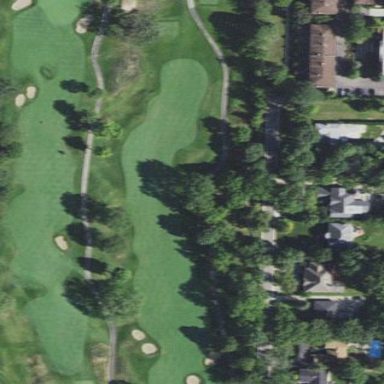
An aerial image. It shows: Golf fairway surrounded by grass.